Question:
<URL>
> : Was asked for a more concrete question. <URL>
I'm working on a multi-'FLOAT' value animator for a UI thing I'm writing and I was wondering what's the math from a native C++ programmer's point of view for generating such a trajectory.
... not just code or pure math. I can whip the code I need together from what I found online but I'd like to understand it in the process. Like this site that allows one to experiment with an <URL>.
I could also use the , but that operates on a single 'float'. And just animating RGB requires animating each FLOAT by itself. It leads to huge code-bloat... very bad.
I'm looking mainly for theory from a programming perspective. The end goal is to write a bunch of different animation algorithms that can animate a set of FLOATs from their initial values to their target values in a period of time or speed and such.
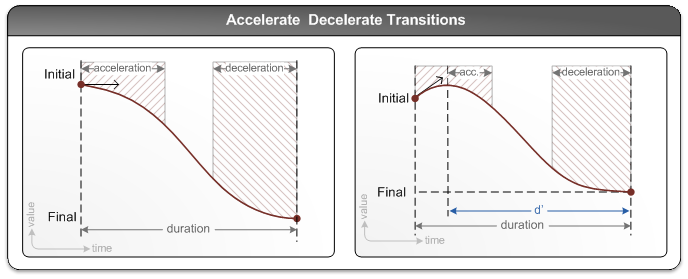
Answer: Math is math is math.
A good tutorial on will demonstrate the concept.
In fundamental programming, you have a math equation that generates a Y value (height) for a given X (time). Periodically, like once a second for example, you plug in a new X (time) value and get the height back.
The more often you evaluate this function, the better the resolution (this is where the diagrams of a Riemann sum and calculus come in). The best you will get is an to the curve that looks like stair steps.
In embedded systems, there is not a lot of resources to evaluate a function like this very frequently. The curve can be approximated using line segments. The more line segments, the better the approximation (improves accuracy). So one method is to break up the curve into line segments. For a given x, use the appropriate linear formula for the line. Evaluation of a line usually takes less resources than evaluating a higher degree equation.
Your curves are usually generated from equations of Physics. So not only do you need to improve on Math, you should also improve on Physics.
Otherwise you can search the web for libraries that handle trajectories.
As we traverse closer to the hardware, a timer can be used to call a method that evaluates the trajectory function for the given X. The timer helps produce a more accurate time value.
Search the web for "curve fit algorithm", "Bresenham algorithm", "graphics collision detection algorithms"